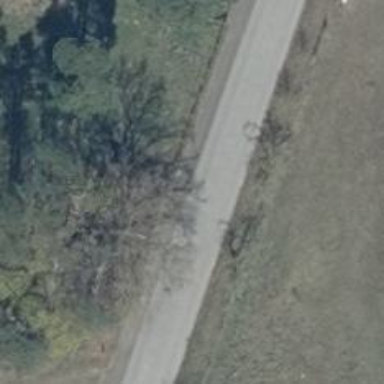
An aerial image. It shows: Asphalt road classified as tertiary.